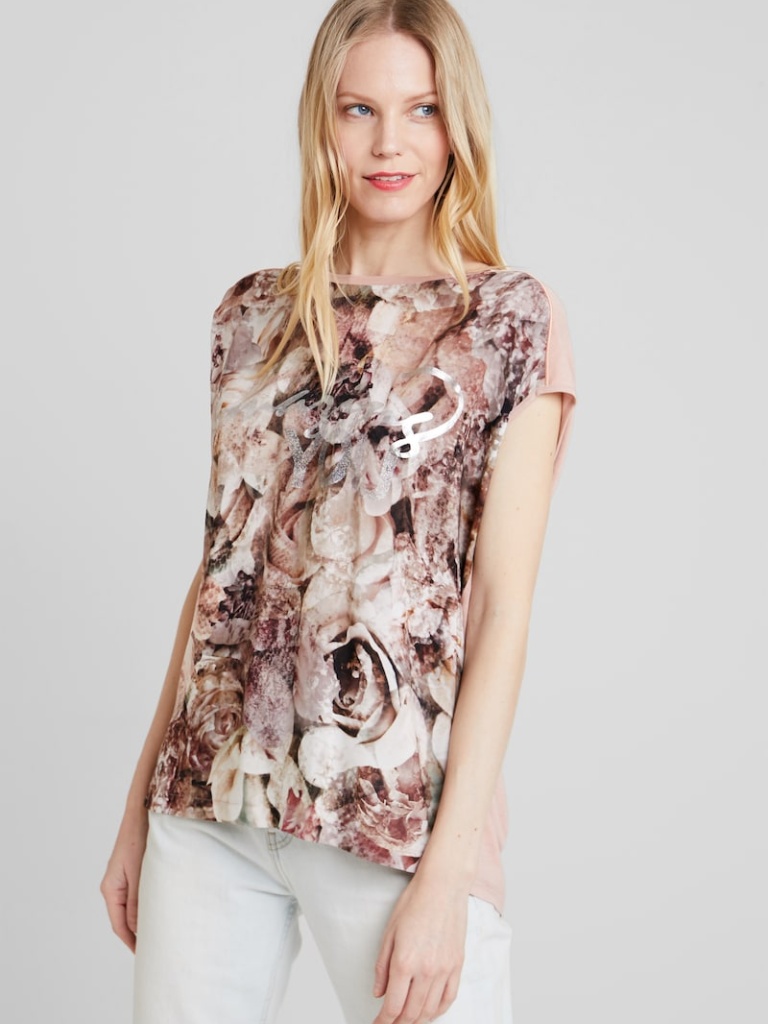
cotton relaxed short sleeve hip length Untucked crew t-shirt